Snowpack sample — Snodgrass Mountain, Crested Butte, Colorado (2/4/25, 12:06 PM MST)
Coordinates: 38.923, -106.968
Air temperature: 35 °F
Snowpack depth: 80 cm
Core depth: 30 cm
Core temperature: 35.6 °F
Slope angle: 14°, slope face: 78°
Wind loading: low
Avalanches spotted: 0
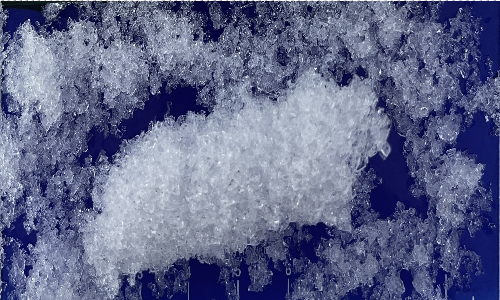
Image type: core
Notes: No avalanches nearby, unusually warm weather for the last month reported by residents, Collected 25 yards from treeline